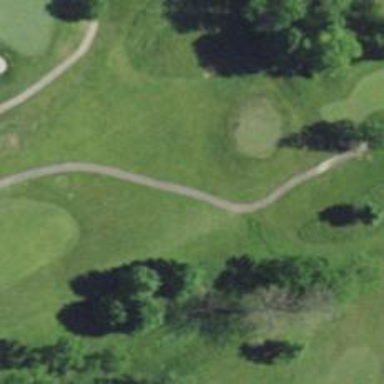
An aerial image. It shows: Path designated for golf carts.